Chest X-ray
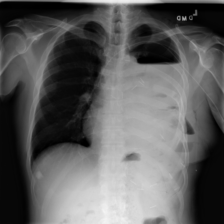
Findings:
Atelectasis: negative
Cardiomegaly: negative
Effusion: negative
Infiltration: negative
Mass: negative
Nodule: negative
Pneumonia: negative
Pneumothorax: negative
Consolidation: negative
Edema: negative
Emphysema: negative
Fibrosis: negative
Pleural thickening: negative
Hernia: negative